Question: I want to center a background image. However the background image is larger than my control(which is a flat style checkbox).
<URL>

Usually if the background image is smaller than the control, it will be shown like the black box(which is properly centered); but in my case it will show partial image in the green box(left top corner), but the end result I want is the orange box(the center of the image), or zoomed proportionally to fill the control with extra part cut off(ImageLayout.Zoom will show whole image with blank space).
Update: Code used:
'''
Image img = Image.FromFile("xxxx.png");
mycheckbox.BackgroundImage = img;
mycheckbox.BackgroundImageLayout = ImageLayout.Center;
'''
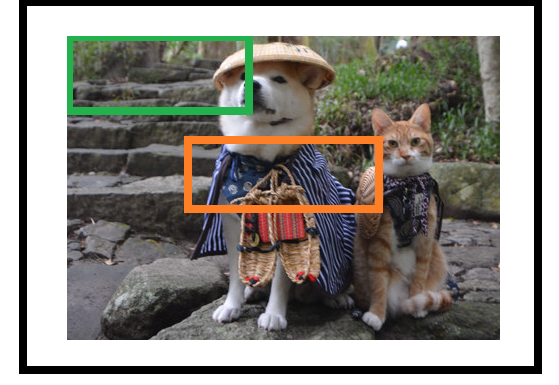
Answer: 'Image' can be used instead of 'BackgroundImage' to get the part of the image as the orange rectangle of the example.
If the image doesn't fill the entire checkbox and if it's acceptable to alter the image being set (should work without problems, but would not be dynamic in case the checkbox size changes during runtime), the image could be resized first according to the largest ratio:
'''
var img = Image.FromFile("xxxx.png");
float ratio = Math.Max(mycheckbox.Height / (float)img.Height,mycheckbox.Width / (float)img.Width);
if (ratio > 1)
{
Func<float, int> calc = f => (int)Math.Ceiling(f * ratio);
var bmp = new Bitmap(img, calc(img.Width ), calc(img.Height ));
img.Dispose();
img = bmp;
}
mycheckbox.ImageAlign = ContentAlignment.MiddleCenter;
mycheckbox.Image = img;
'''
The line 'float ratio = Math.Max(mycheckbox.Height / (float)img.Height,mycheckbox.Width / (float)img.Width);' simply calculates both the height ratio and the width ratio. If either is larger than 1, it means the checkbox height or width is larger. It doesn't matter which one, only which is larger, hence the Math.Max. The check of larger than 1 is performed on the largest ratio and if needed the image is enlarged with said ratio.
A more generic approach, that scales and cuts the image so that if fills the control size and the 'BackGroundImage' property can be used:
'''
public static void SetImage(this Control ctrl, Image img)
{
var cs = ctrl.Size;
if (img.Size != cs)
{
float ratio = Math.Max(cs.Height / (float)img.Height, cs.Width / (float)img.Width);
if (ratio > 1)
{
Func<float, int> calc = f => (int)Math.Ceiling(f * ratio);
img = new Bitmap(img, calc(img.Width), calc(img.Height));
}
var part = new Bitmap(cs.Width, cs.Height);
using (var g = Graphics.FromImage(part))
{
g.DrawImageUnscaled(img, (cs.Width - img.Width) /2, (cs.Height - img.Height) / 2);
}
img = part;
}
ctrl.BackgroundImageLayout = ImageLayout.Center;
ctrl.BackgroundImage = img;
}
'''